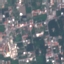
Land use / land cover class: Residential